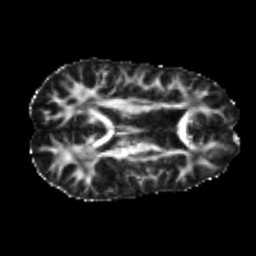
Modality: FA
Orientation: axial
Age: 24
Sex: male
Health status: healthy
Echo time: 0.074 s